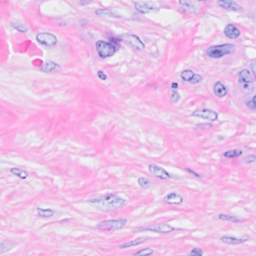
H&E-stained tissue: Breast